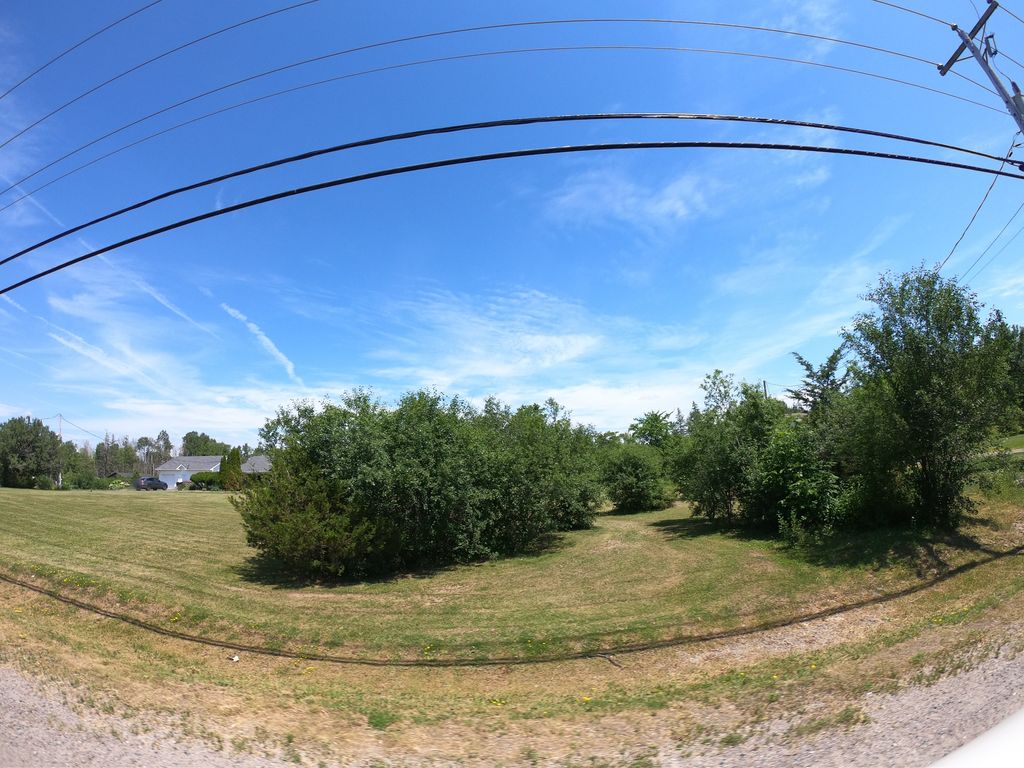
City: ottawa-gatineau